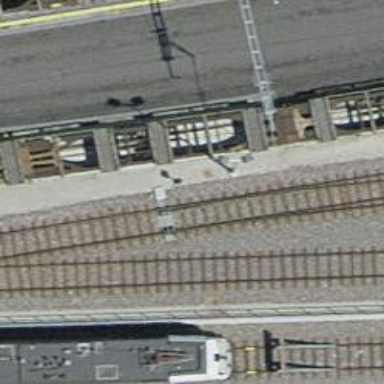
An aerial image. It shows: Single-track spur railway line.